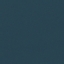
Label: SeaLake